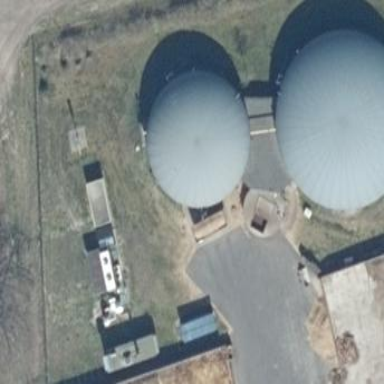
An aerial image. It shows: Round storage tank building.